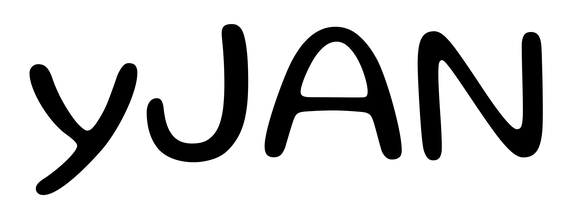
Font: Gluten_Light